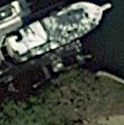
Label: civil